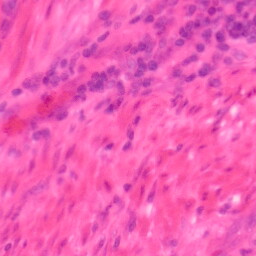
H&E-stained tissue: Colon